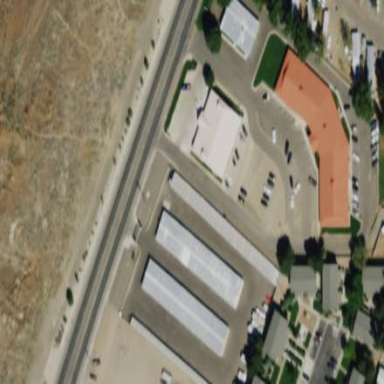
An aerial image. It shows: Storage rental shop located in building.